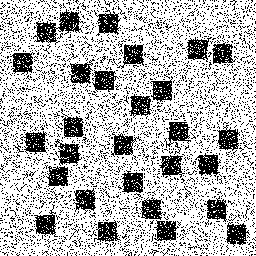
Squares: 28
Triangles: 0
Stars: 0
Total shapes: 28